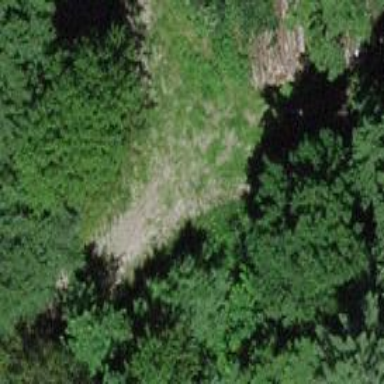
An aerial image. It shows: Unpaved path.